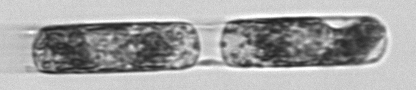
Label: Hemiaulus